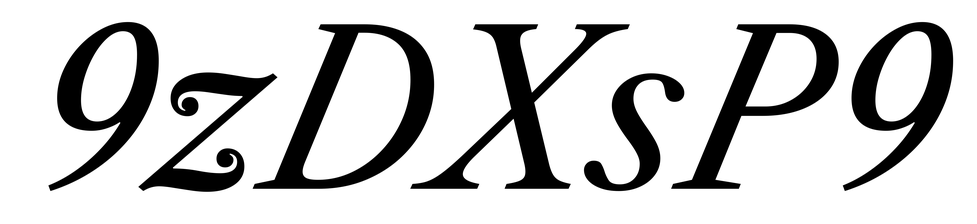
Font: LibreCaslonText-Italic_Italic